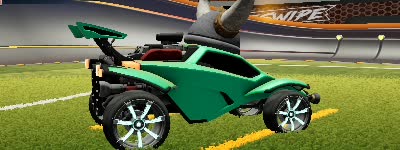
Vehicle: octane